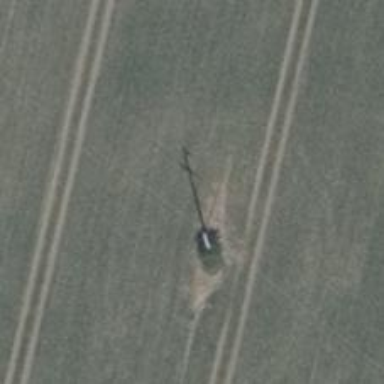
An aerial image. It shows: Power pole.